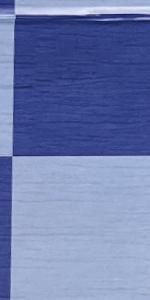
Label: Empty